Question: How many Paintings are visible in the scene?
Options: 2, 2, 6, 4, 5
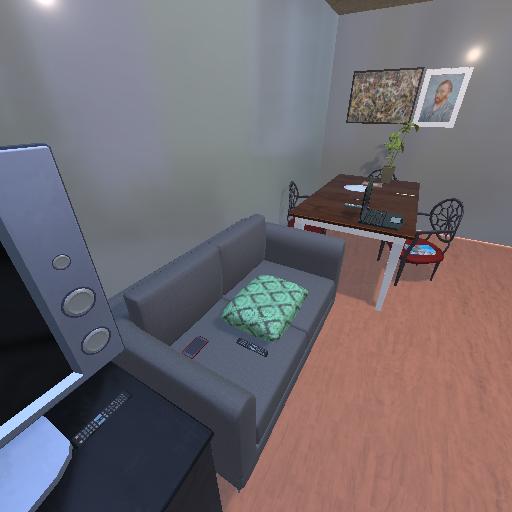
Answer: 2